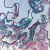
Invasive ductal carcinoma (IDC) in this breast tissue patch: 0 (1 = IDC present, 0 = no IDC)